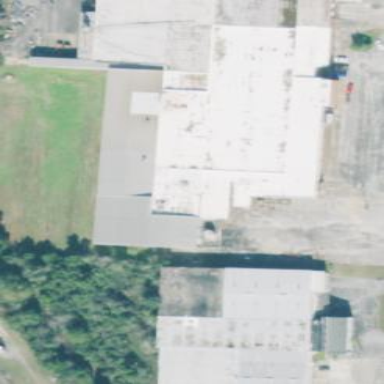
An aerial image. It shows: Industrial building.